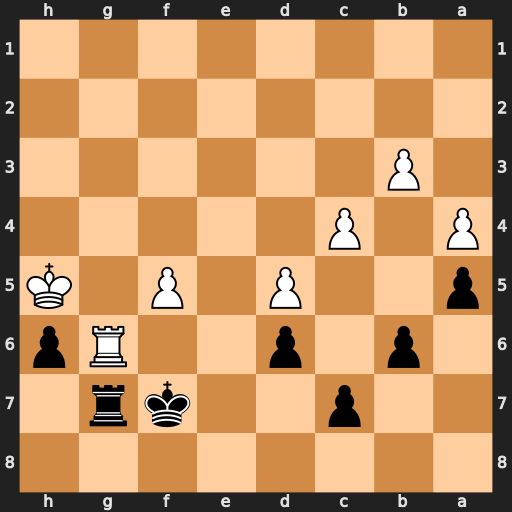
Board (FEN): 8/2p2kr1/1p1p2Rp/p2P1P1K/P1P5/1P6/8/8
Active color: b
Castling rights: -
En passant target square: -
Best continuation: Rxg6 fxg6+ Kg7